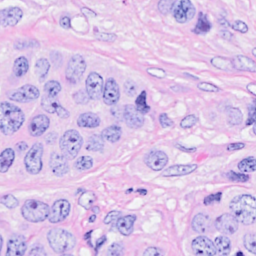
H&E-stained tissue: Breast